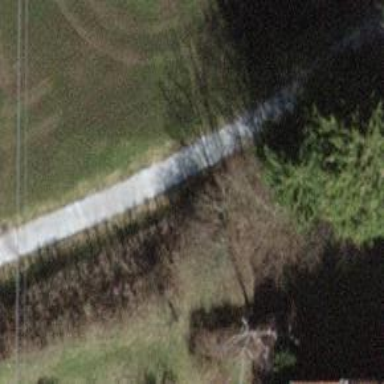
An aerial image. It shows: Path with pebblestone surface.